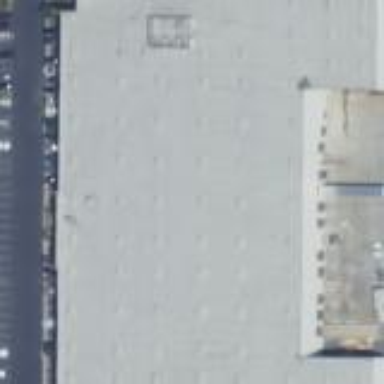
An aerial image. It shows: Warehouse.